Field crop: maize
Growth stage: 2
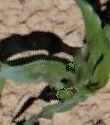
Species: maize